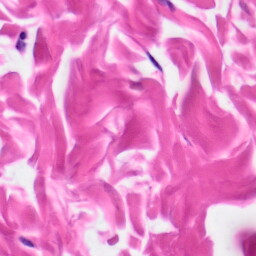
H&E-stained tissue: Skin